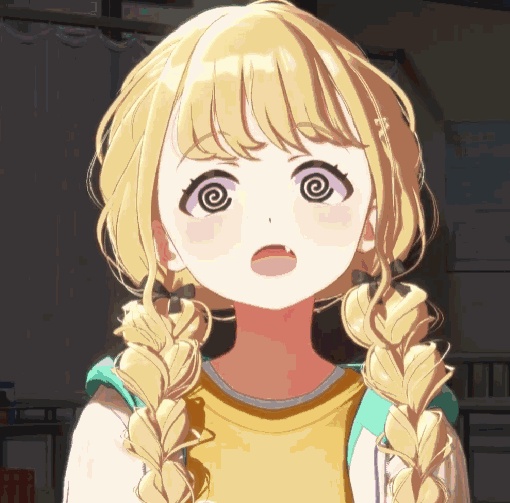
Label: anime